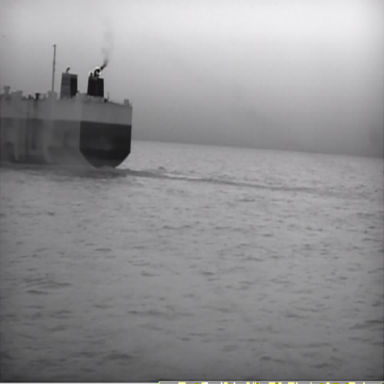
There is a fishing_boat in the infrared image.